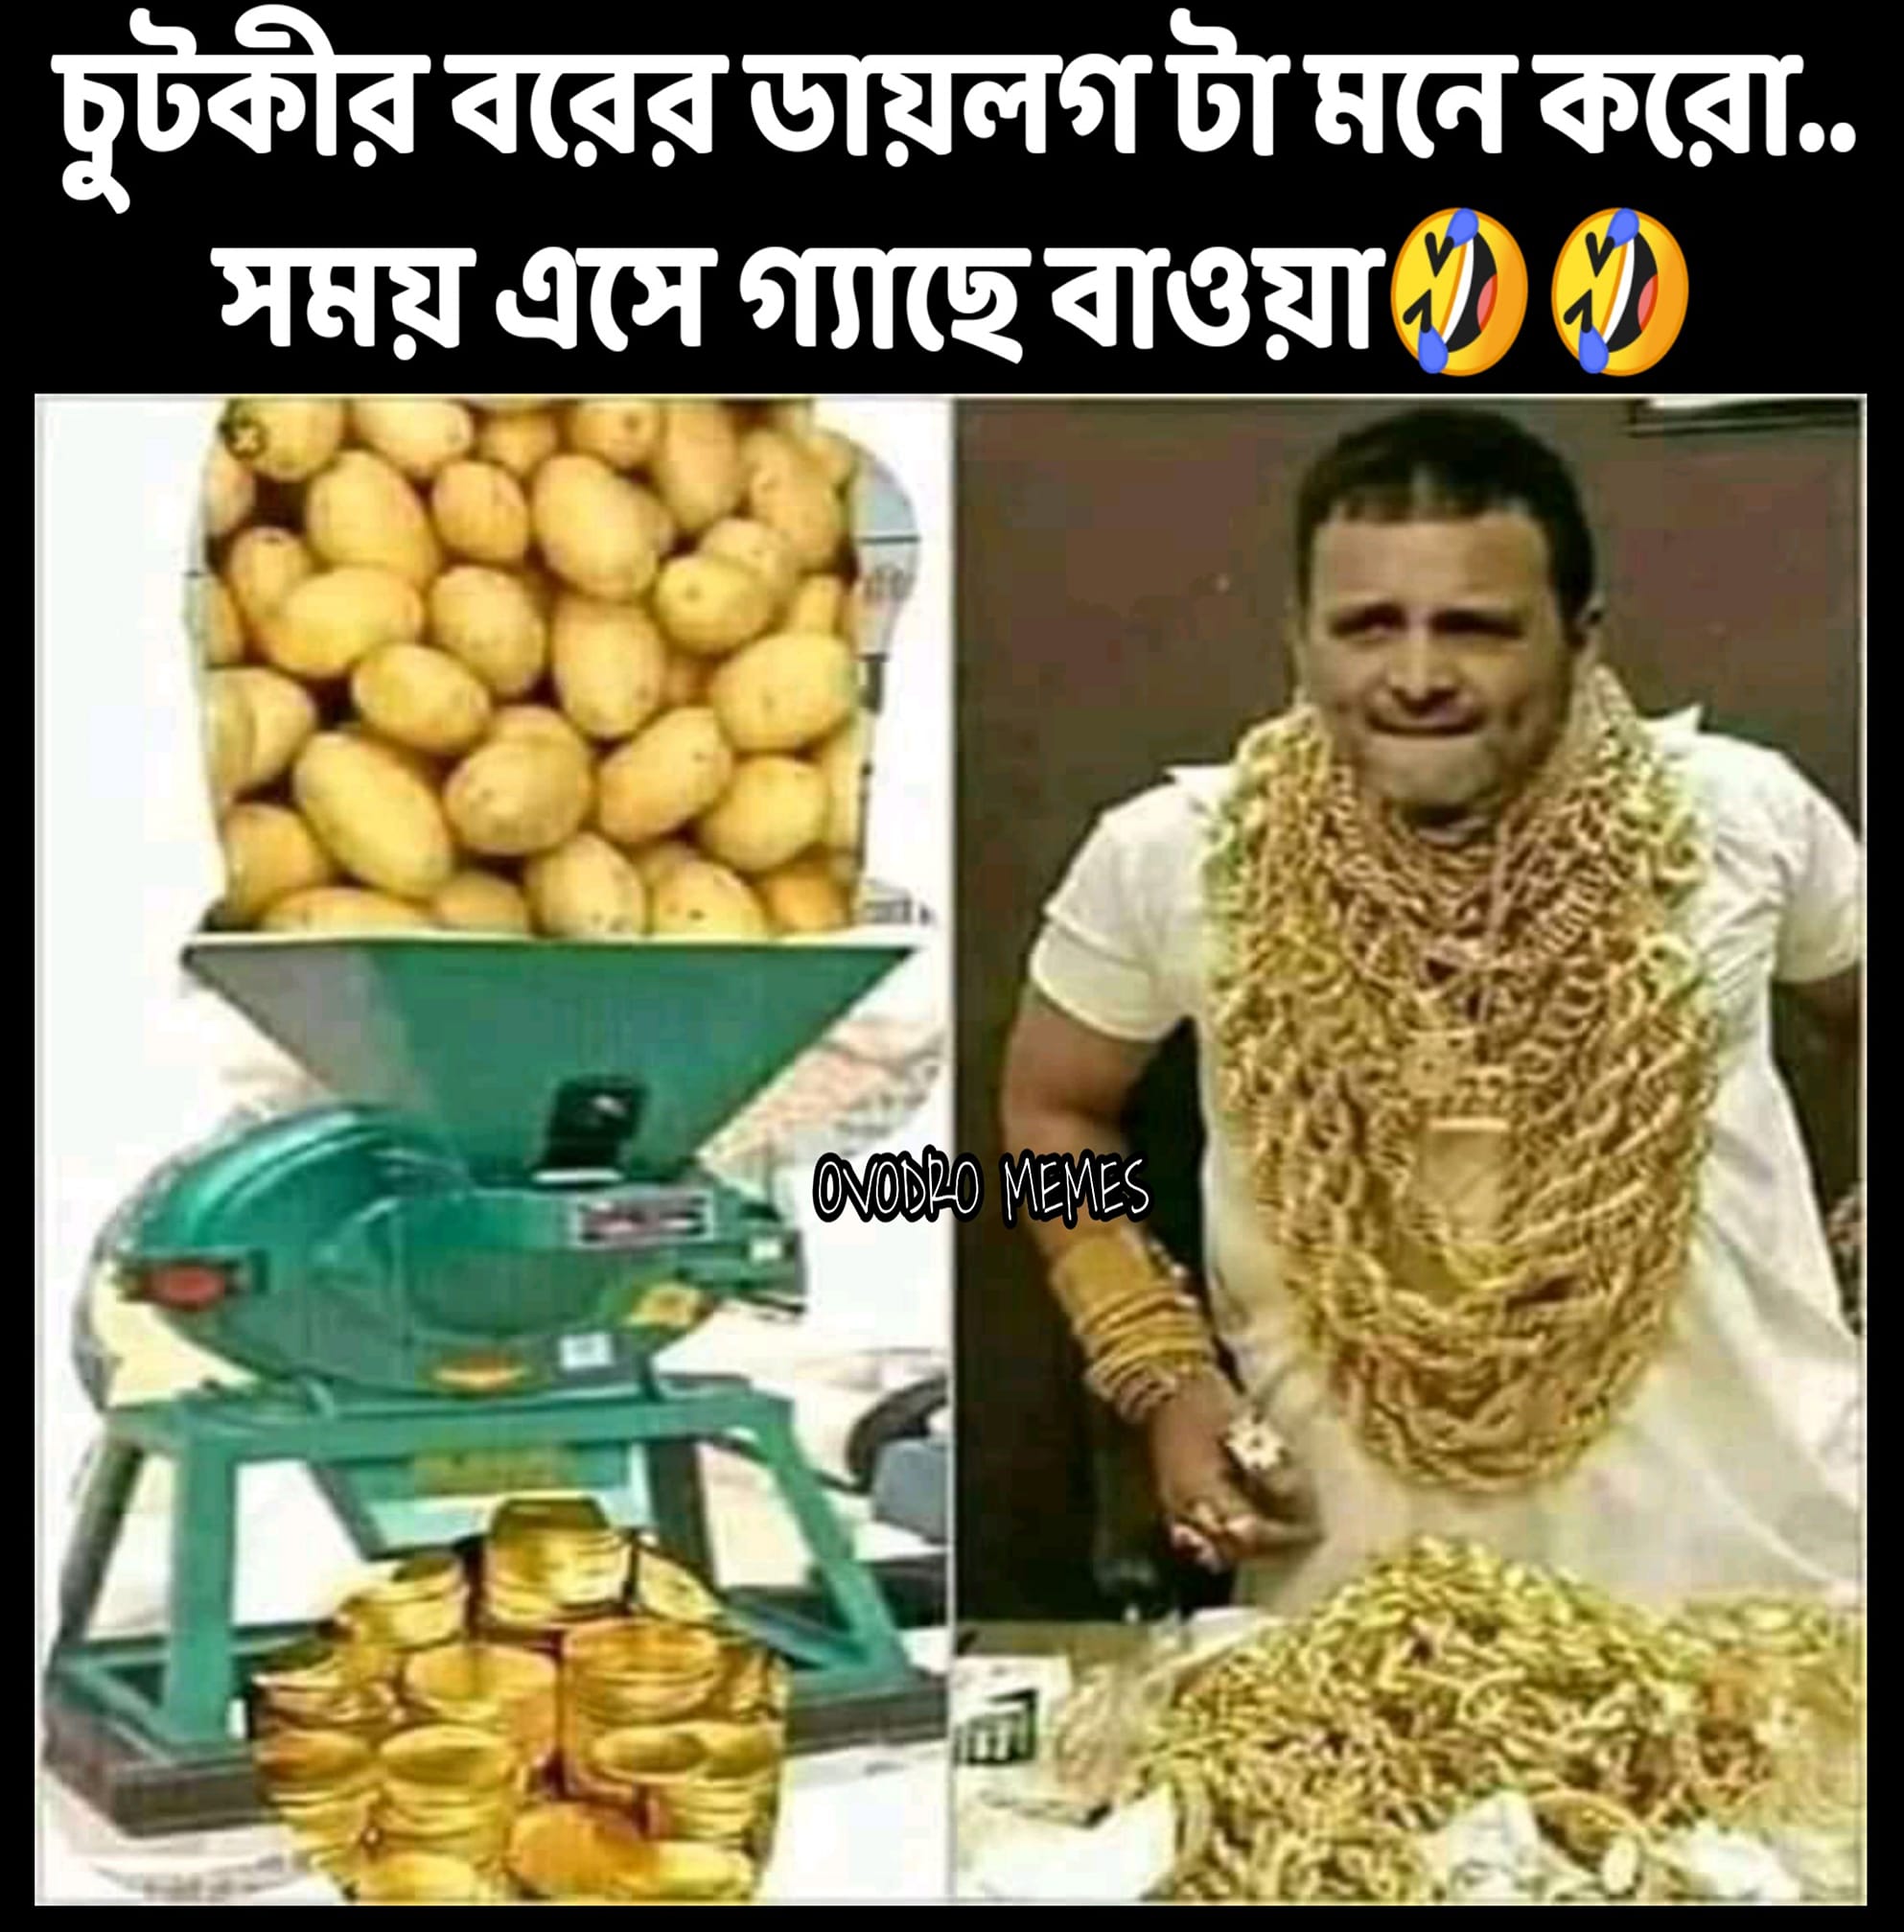
Caption: চুটকীর বরের ডায়লগ টা মনে করো... সময় এসে গেছে বাওয়া
Label: hate